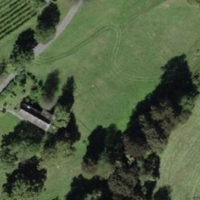
EUNIS habitat code: 24
Species observed at this site:
Lasiommata megera
Lycaena phlaeas
Echium vulgare
Coenonympha pamphilus